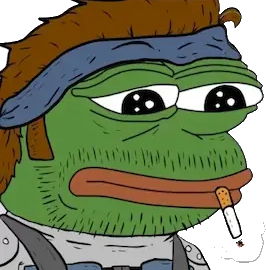
Label: 5_Pepe